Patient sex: F
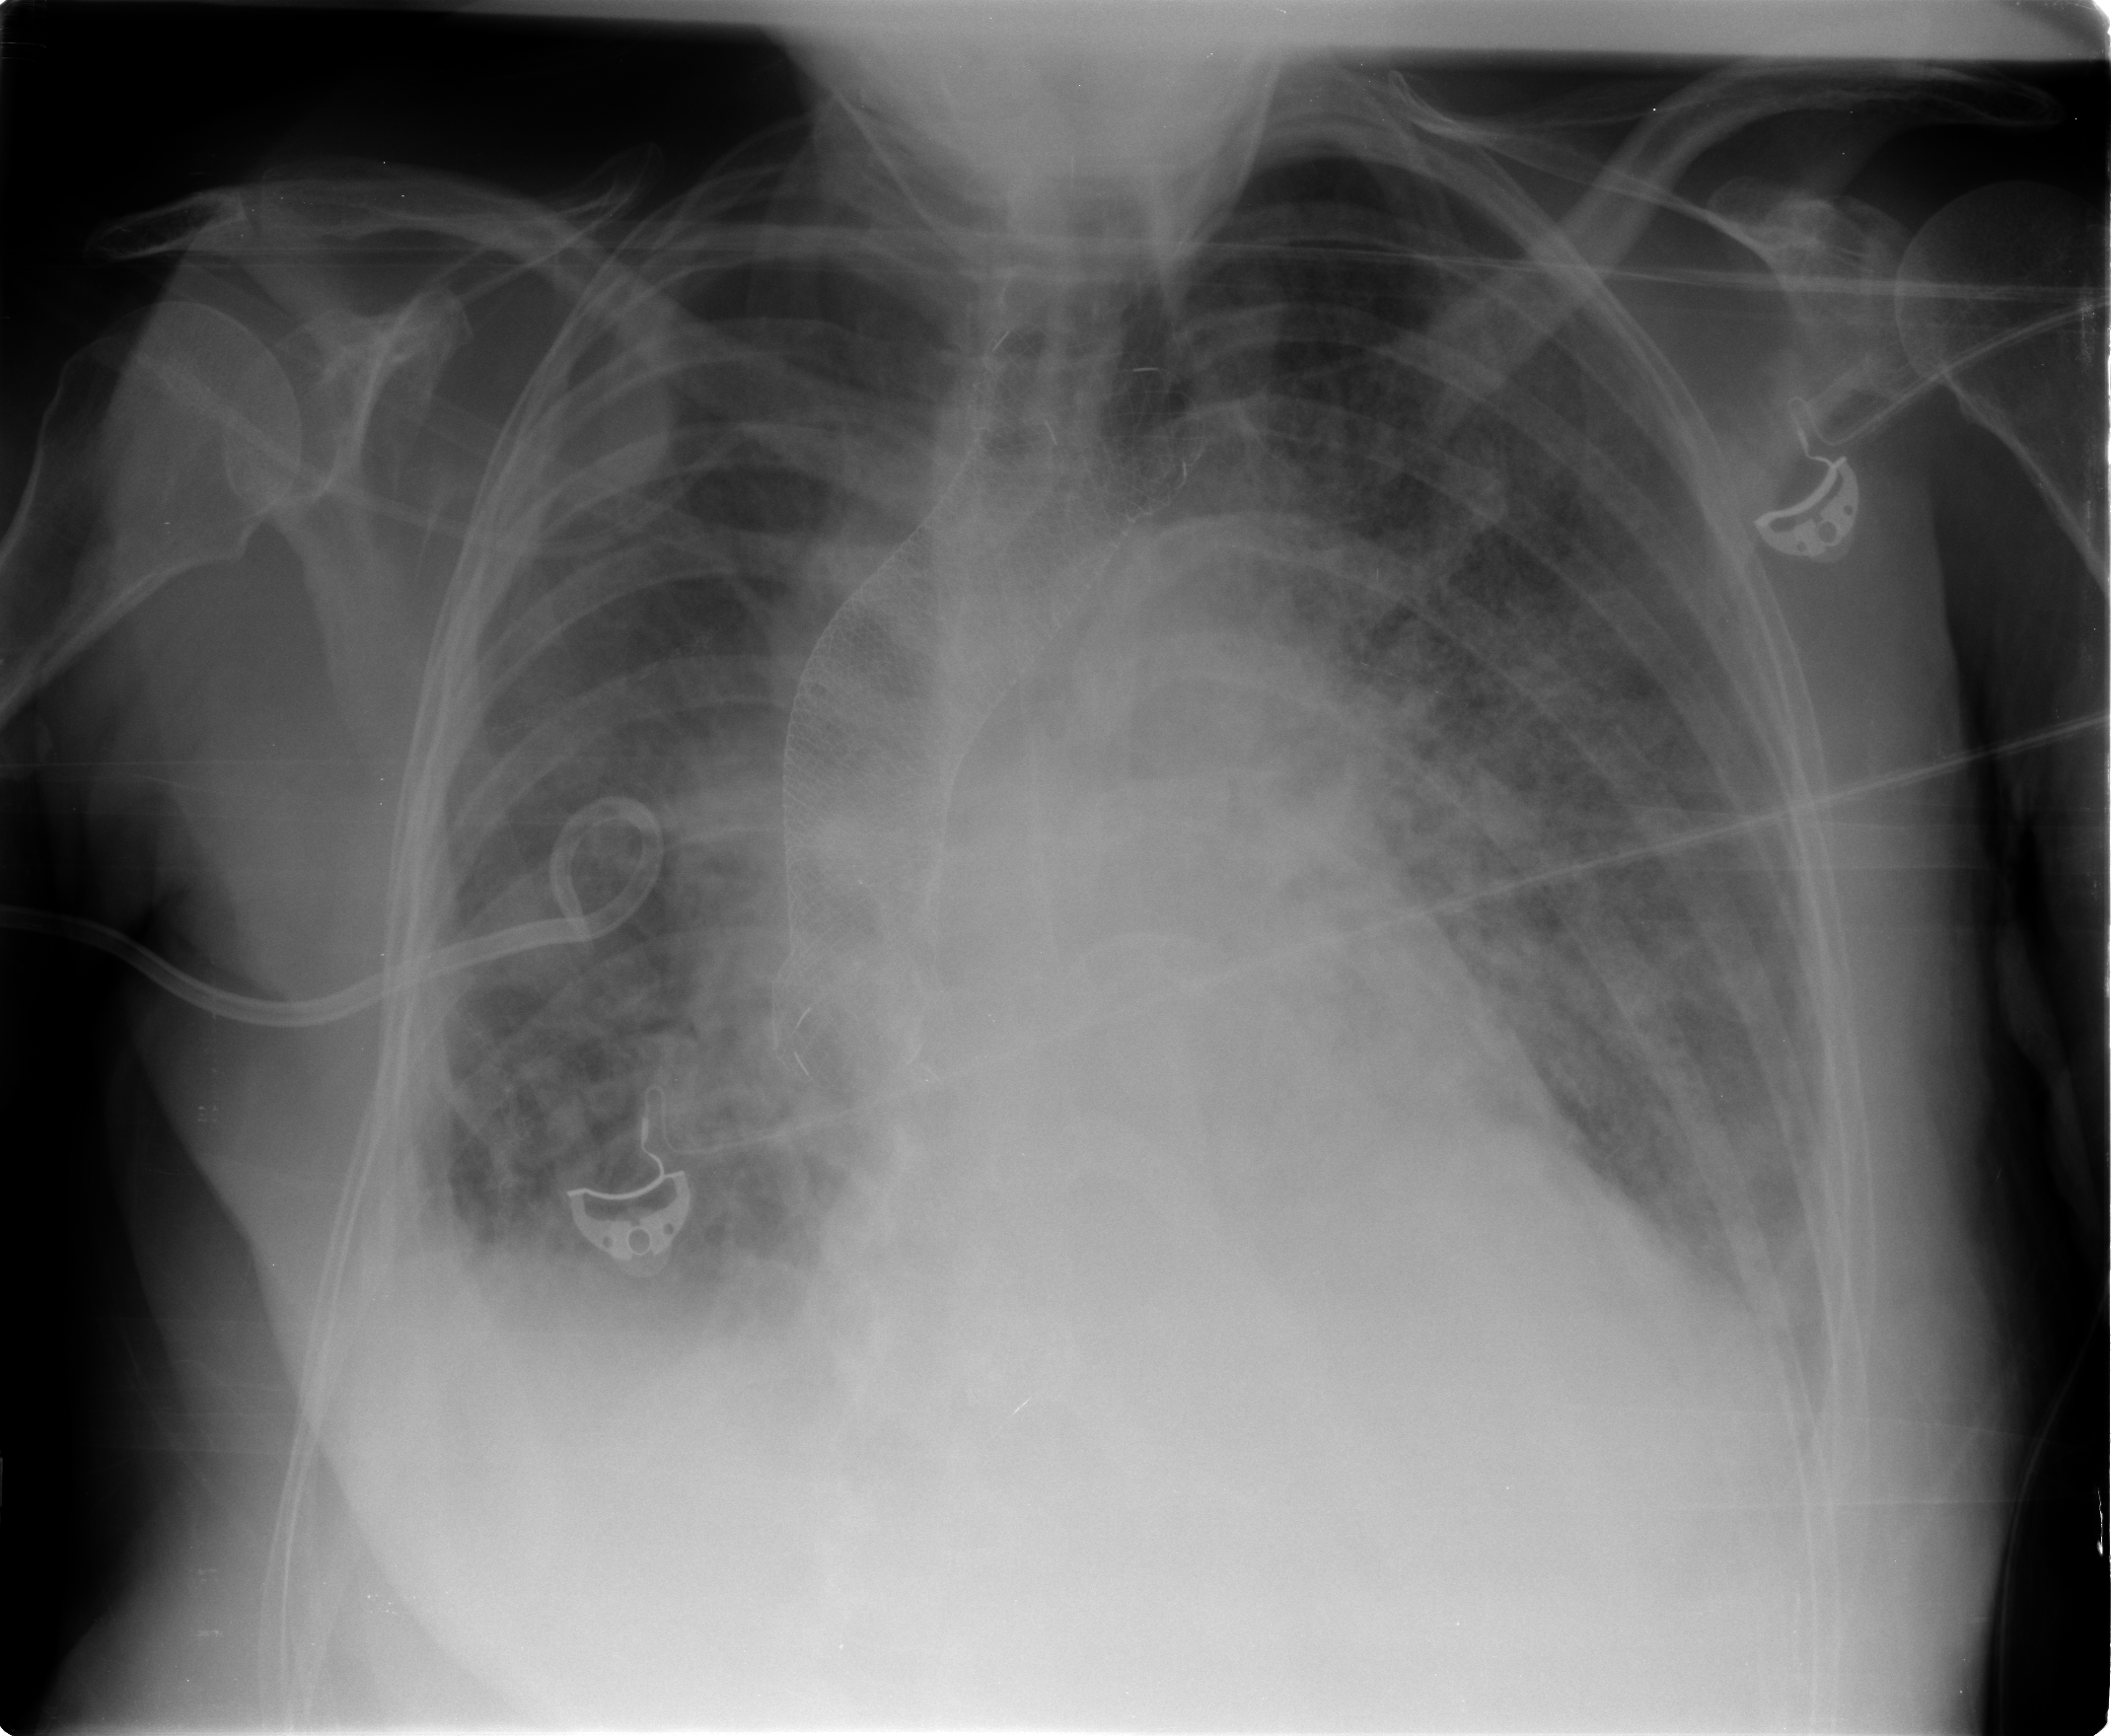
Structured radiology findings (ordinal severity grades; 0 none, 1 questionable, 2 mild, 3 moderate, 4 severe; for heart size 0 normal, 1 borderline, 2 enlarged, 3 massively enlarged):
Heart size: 0
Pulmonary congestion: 3
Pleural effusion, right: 2
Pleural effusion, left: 2
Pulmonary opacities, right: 2
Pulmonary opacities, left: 3
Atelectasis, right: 2
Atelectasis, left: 2